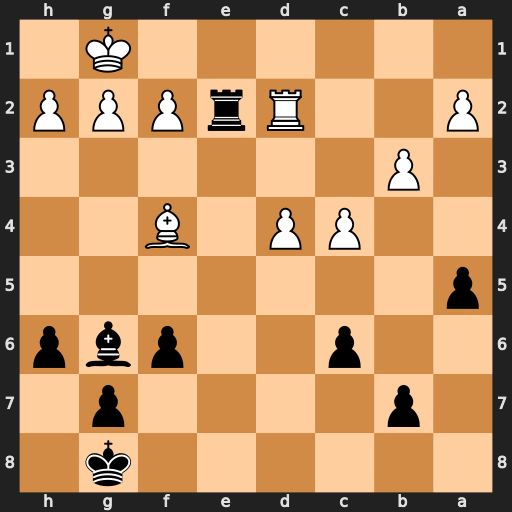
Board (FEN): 6k1/1p4p1/2p2pbp/p7/2PP1B2/1P6/P2RrPPP/6K1
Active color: b
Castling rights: -
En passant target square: -
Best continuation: Re1#